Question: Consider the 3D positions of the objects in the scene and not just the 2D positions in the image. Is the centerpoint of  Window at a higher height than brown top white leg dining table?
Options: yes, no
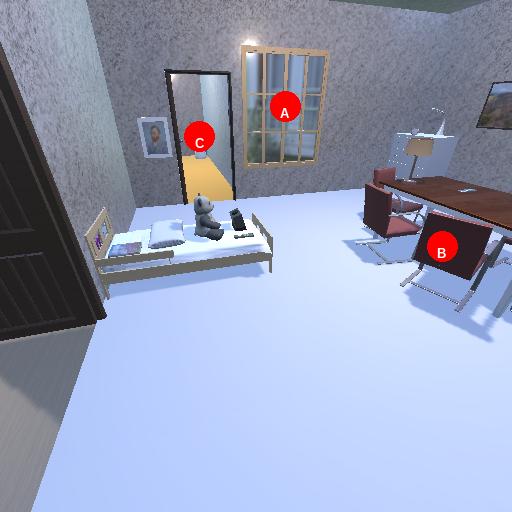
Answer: yes